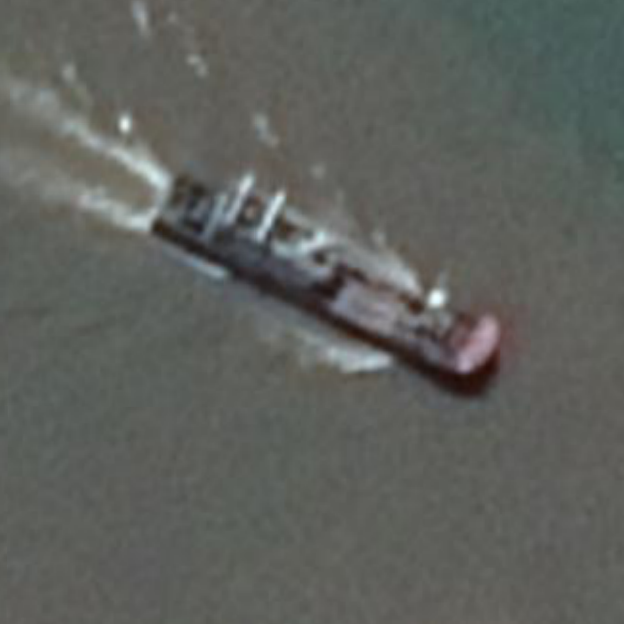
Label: Cargo_ship